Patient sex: F
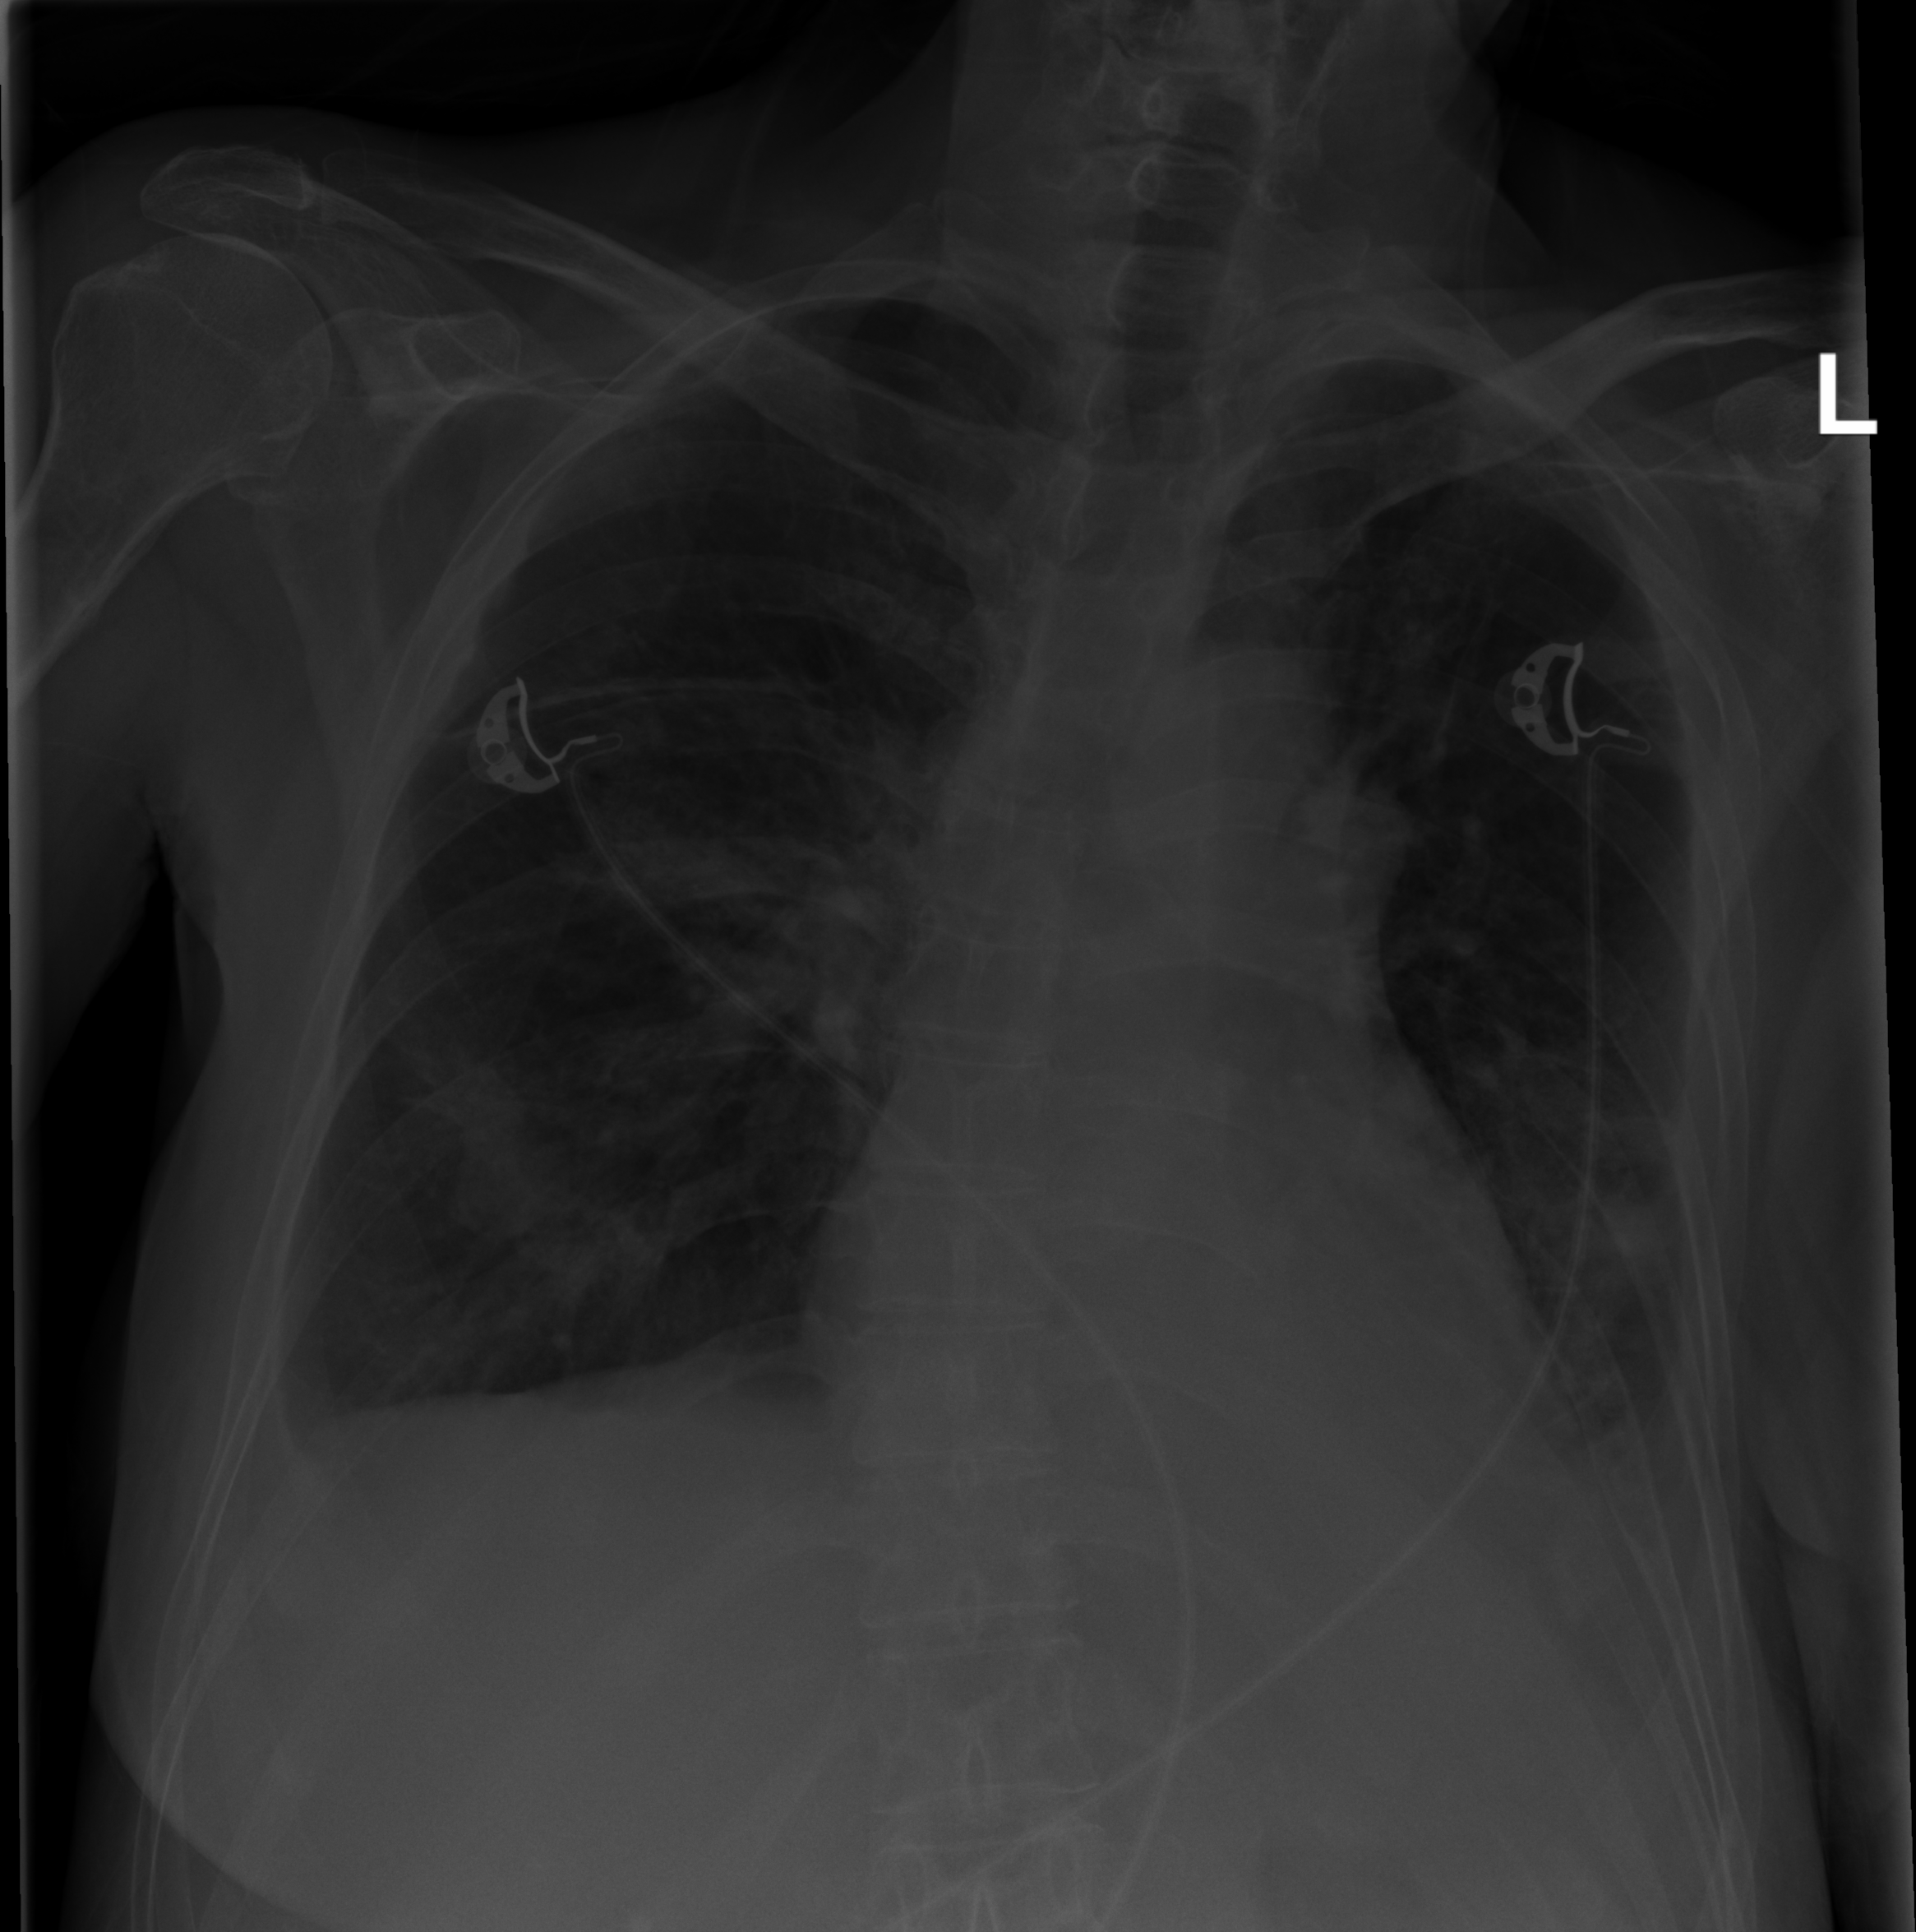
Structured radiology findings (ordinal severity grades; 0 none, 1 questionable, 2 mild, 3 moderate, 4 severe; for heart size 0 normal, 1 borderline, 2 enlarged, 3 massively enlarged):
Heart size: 1
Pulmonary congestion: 0
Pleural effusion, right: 2
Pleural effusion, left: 2
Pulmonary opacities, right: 2
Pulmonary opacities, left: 2
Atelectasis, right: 2
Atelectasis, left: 3